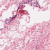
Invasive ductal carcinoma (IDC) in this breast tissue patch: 0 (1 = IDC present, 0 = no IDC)